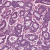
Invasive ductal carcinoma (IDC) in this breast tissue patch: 1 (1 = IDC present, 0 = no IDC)